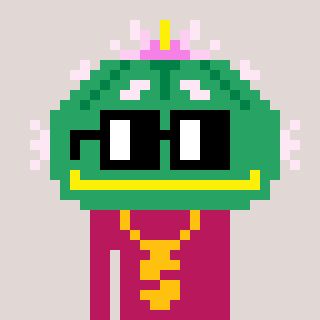
a pixel art character with square black glasses, a peyote-shaped head and a darkpink-colored body on a warm background